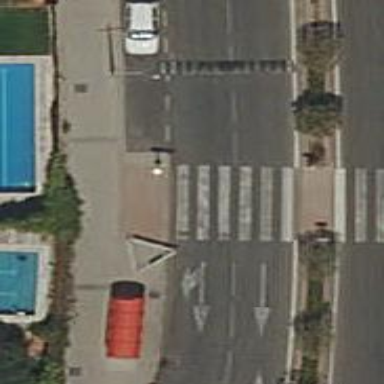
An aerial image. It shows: Uncontrolled road crossing.